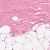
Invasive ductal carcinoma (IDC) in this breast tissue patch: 0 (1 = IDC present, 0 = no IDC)